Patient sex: M
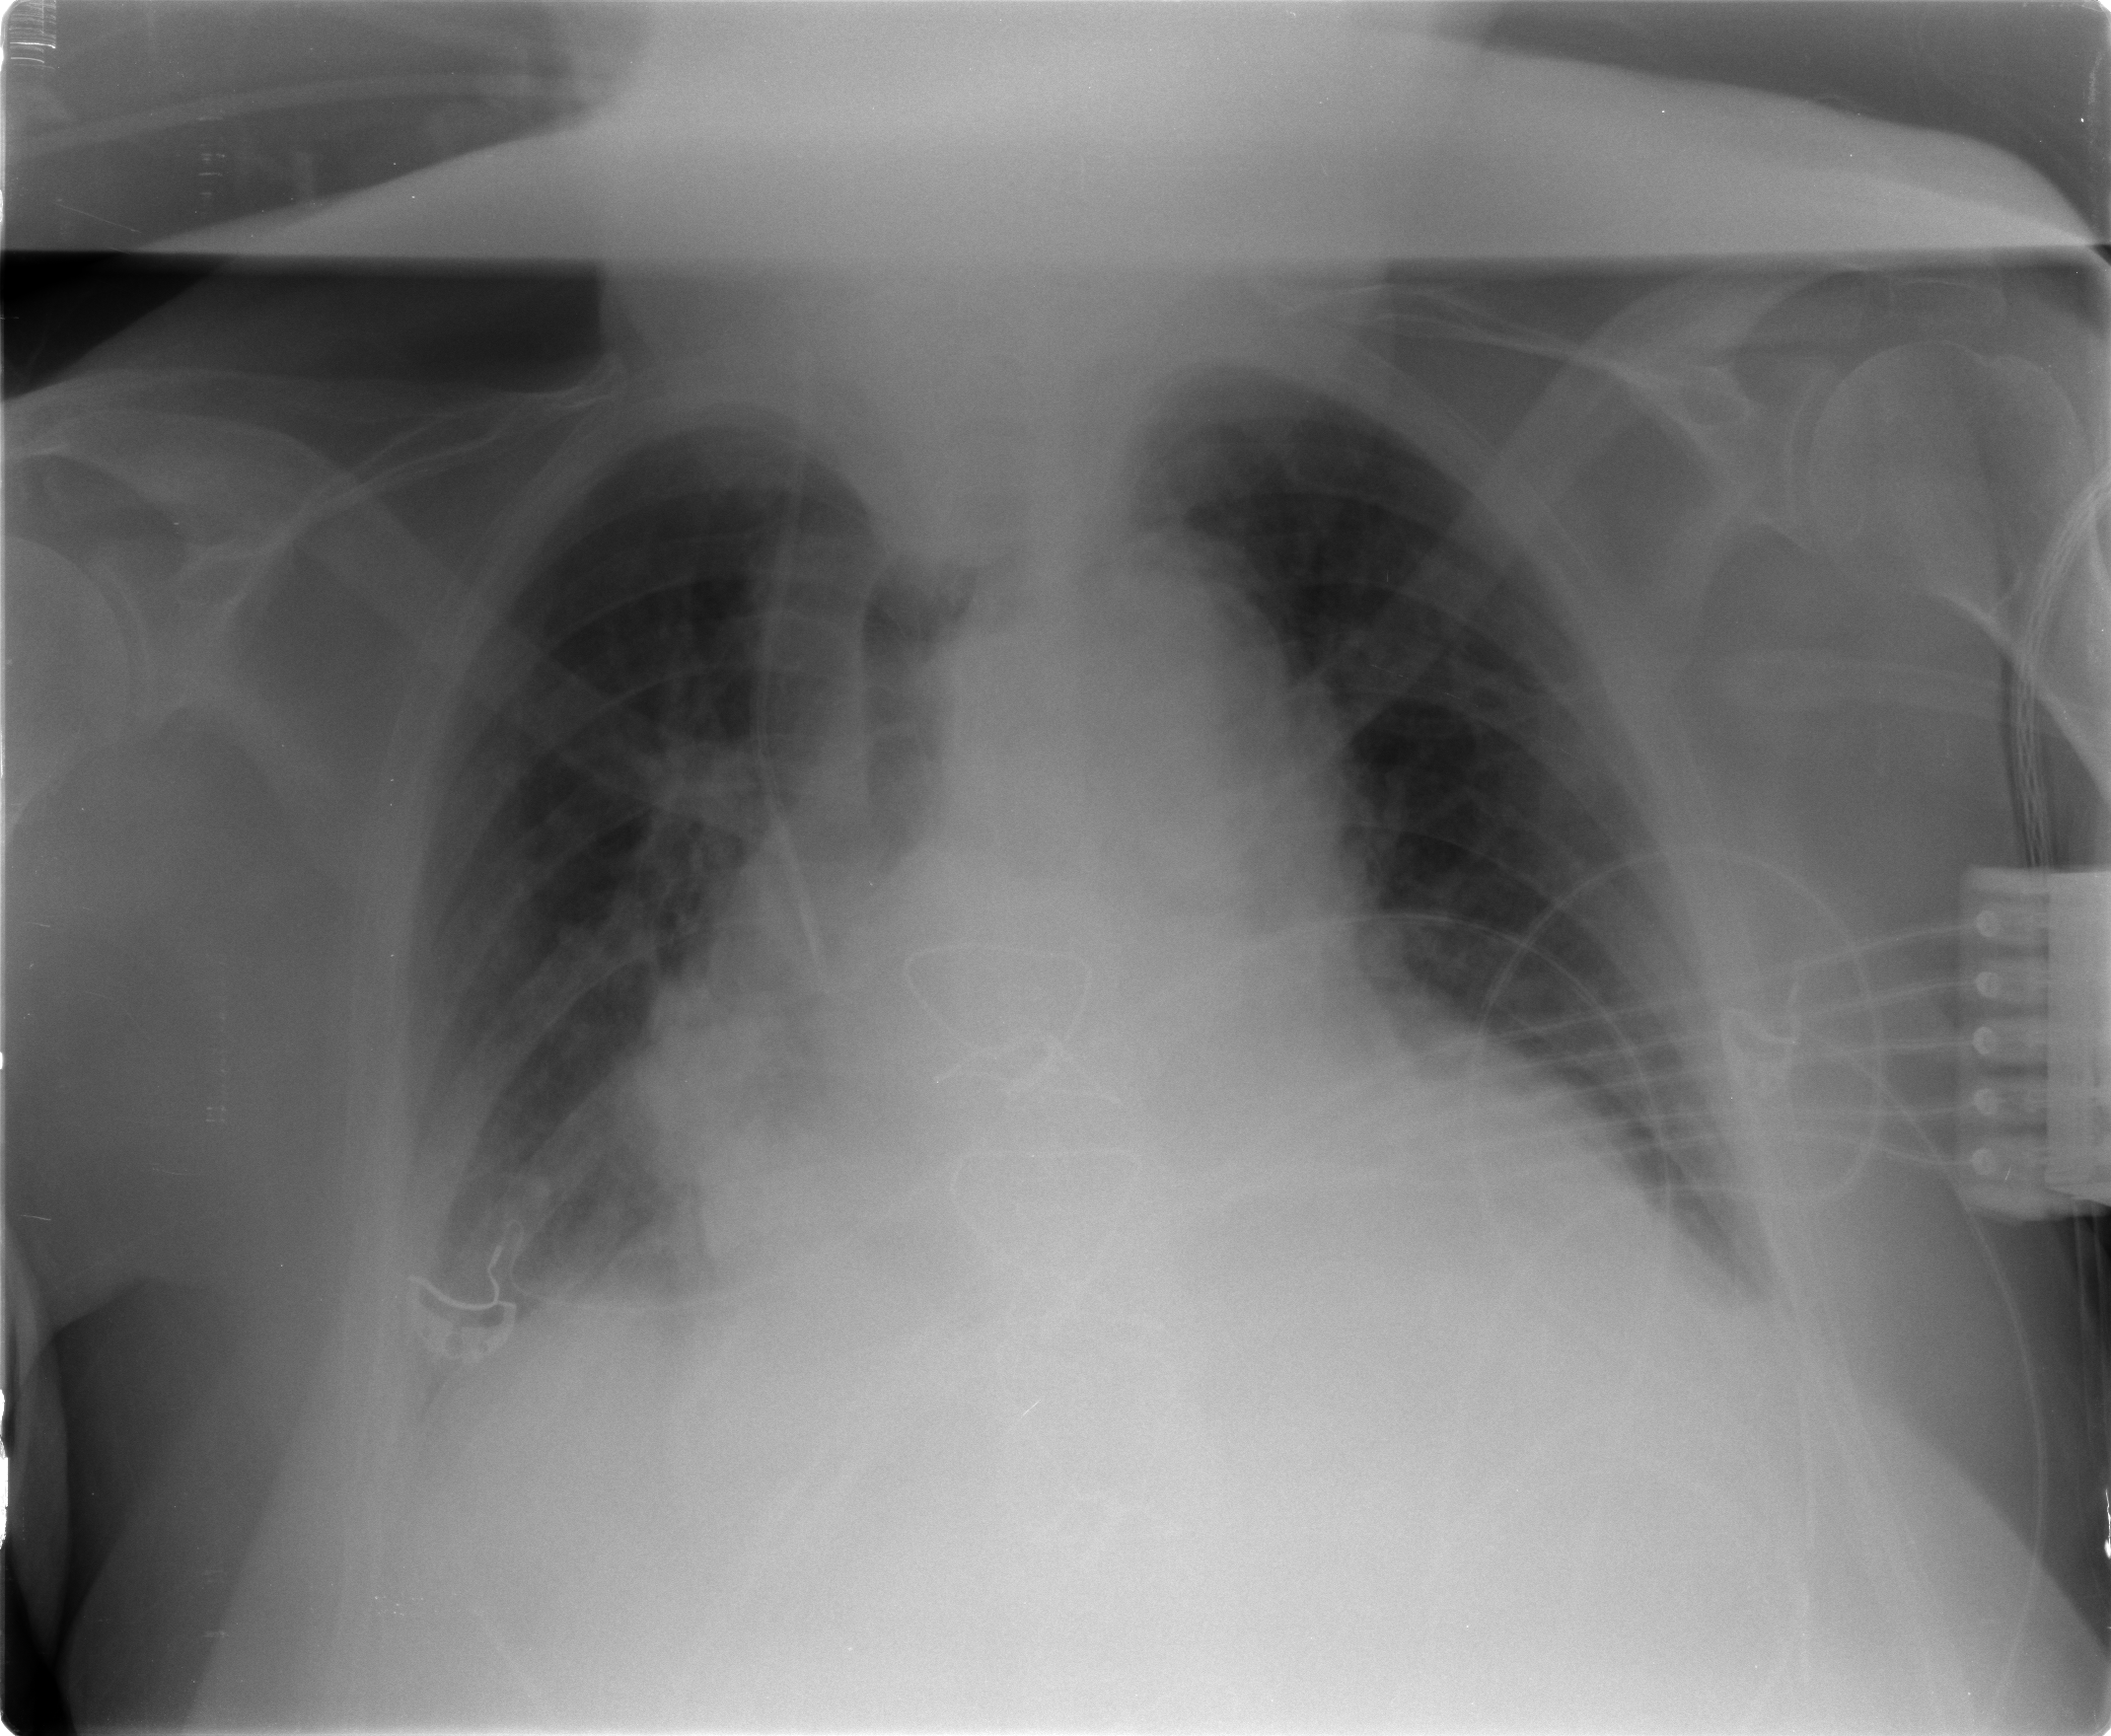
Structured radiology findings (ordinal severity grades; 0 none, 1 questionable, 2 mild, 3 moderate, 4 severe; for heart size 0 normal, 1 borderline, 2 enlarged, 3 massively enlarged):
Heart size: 1
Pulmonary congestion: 1
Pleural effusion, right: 0
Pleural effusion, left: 1
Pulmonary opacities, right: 0
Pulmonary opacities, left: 0
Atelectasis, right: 1
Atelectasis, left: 1